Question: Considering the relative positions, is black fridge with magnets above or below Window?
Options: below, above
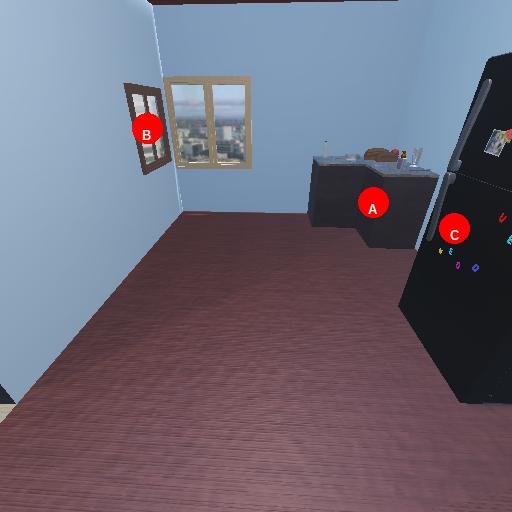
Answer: below